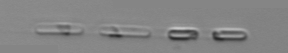
Label: Skeletonema